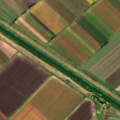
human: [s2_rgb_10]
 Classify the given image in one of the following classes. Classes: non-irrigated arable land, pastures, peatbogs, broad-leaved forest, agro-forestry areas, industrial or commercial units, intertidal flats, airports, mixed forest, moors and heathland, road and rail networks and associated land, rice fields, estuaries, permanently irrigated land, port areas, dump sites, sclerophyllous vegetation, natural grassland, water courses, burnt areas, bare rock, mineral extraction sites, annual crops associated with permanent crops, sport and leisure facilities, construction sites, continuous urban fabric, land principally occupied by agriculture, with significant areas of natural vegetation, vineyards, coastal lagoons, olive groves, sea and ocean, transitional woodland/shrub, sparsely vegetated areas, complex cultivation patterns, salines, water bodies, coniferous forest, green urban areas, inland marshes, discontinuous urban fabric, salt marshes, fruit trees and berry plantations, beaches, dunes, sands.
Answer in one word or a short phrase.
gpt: non-irrigated arable land, pastures